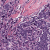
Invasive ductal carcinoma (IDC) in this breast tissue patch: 1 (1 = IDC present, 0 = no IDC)